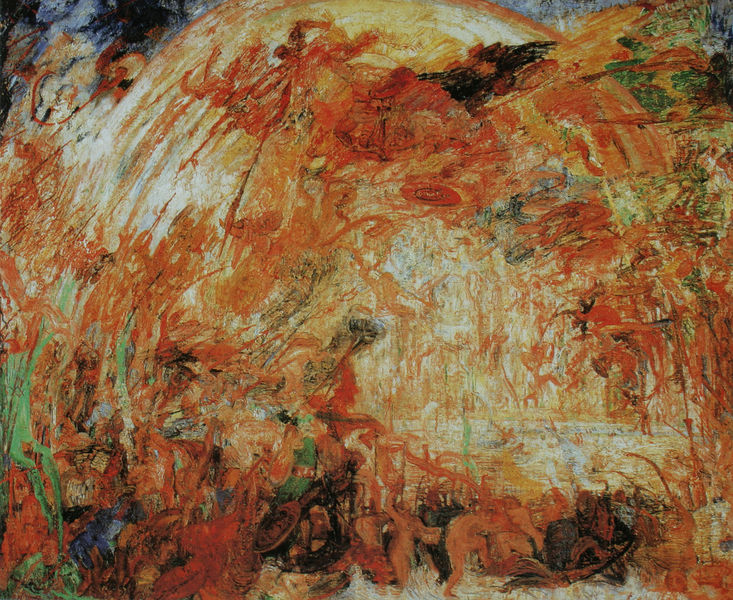
Titel: Die Vernichtung der rebellischen Engel
Künstler: James Ensor
Standort: Antwerpen
Institution: Musée des Beaux-Arts
Schlagwörter: akt, baum, blau, himmel, mann, nackt, wasser, weiß, baden, cezanne, frauen, gelb, grün, landschaft, menschen, see, ufer, bewegung, bunt, grau, hell, orange, pastell, schwarz, rot, ensor, expressionismus, malerei, gewässer, figur, boot, fliegen, kreis, rund, chaos, ton, komplementär, bogen, abstrakt, farben, modern, farbe, formen, linien, figuren, kuppel, nackte, klimt, striche, abstraktion, gestalt, regen, durcheinander, dynamik, kugel, tizian, orgie, gestalten, hölle, jüngstes gericht, verdammte, wesen, fabelwesen, posaunen, unwesen, regenbogen, flecke, polychrom, informel, arche, noah, feuerwerk, boccioni, schlund, sintflut, umsturz, dick aufgetragen, gestallten, lockerer pinselstrich, orgien, rausch, vlaanderen